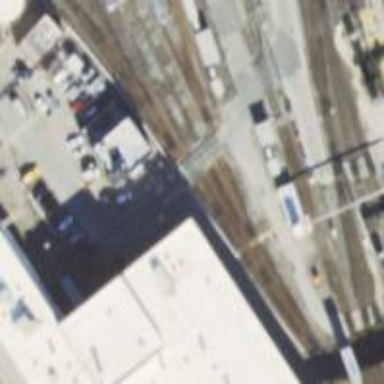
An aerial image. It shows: Electrified rail yard in service.